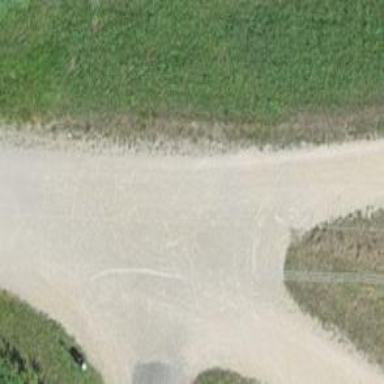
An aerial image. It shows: Gravel track with grade2 tracktype. It has embankment.